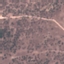
Land use / land cover: HerbaceousVegetation